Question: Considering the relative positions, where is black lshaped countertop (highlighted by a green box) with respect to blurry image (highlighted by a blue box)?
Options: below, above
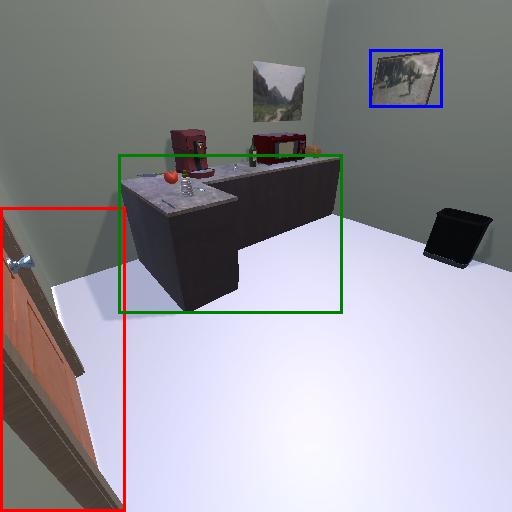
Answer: below